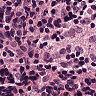
Metastatic tissue present: no